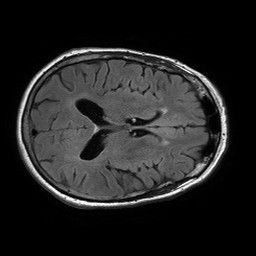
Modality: FLAIR
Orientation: axial
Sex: female
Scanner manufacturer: philips
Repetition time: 11 s
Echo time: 0.125 s